Question: I'm work with android xml layout. So, I need two circle like screenshot with two textview. My text view is overlapping, and text color is wrong. Text1 good color, Text2 wrong color. How I can solve this problem ?
'''
bringToFront(); and invalidate();
'''
It does not help me. Please see my code below and prompt me solution.
'''
<?xml version="1.0" encoding="utf-8"?>
<RelativeLayout xmlns:android="http://schemas.android.com/apk/res/android"
android:layout_width="match_parent"
android:layout_height="match_parent"
android:background="@color/exercise_background"
android:orientation="vertical">
<LinearLayout
android:layout_width="match_parent"
android:layout_height="match_parent"
android:gravity="center"
android:orientation="vertical">
<com.ui.customviews.SquareLayout
android:layout_width="match_parent"
android:layout_height="match_parent"
android:layout_weight="0.5"
android:background="@drawable/assign_circle"
android:gravity="center_horizontal"
android:orientation="horizontal">
<TextView
android:id="@+id/category2"
android:text="test"
android:layout_gravity="bottom"
android:textSize="30sp"
android:textColor="#C5CACF"
android:layout_width="wrap_content"
android:layout_height="wrap_content" />
</com.ui.customviews.SquareLayout>
<LinearLayout
android:layout_width="match_parent"
android:layout_height="match_parent"
android:layout_weight="1"
android:orientation="horizontal"
android:visibility="invisible" />
</LinearLayout>
<LinearLayout
android:layout_width="match_parent"
android:layout_height="match_parent"
android:gravity="center"
android:orientation="vertical">
<LinearLayout
android:layout_width="match_parent"
android:layout_height="match_parent"
android:layout_weight="1"
android:orientation="horizontal"
android:visibility="invisible" />
<com.ui.customviews.SquareLayout
android:layout_width="match_parent"
android:layout_height="match_parent"
android:layout_weight="0.5"
android:background="@drawable/assign_circle"
android:gravity="center_horizontal"
android:orientation="horizontal">
<TextView
android:id="@+id/category1"
android:text="test"
android:textSize="30sp"
android:textColor="#C5CACF"
android:layout_width="wrap_content"
android:layout_height="wrap_content" />
</com.ui.customviews.SquareLayout>
</LinearLayout>
</RelativeLayout>
'''

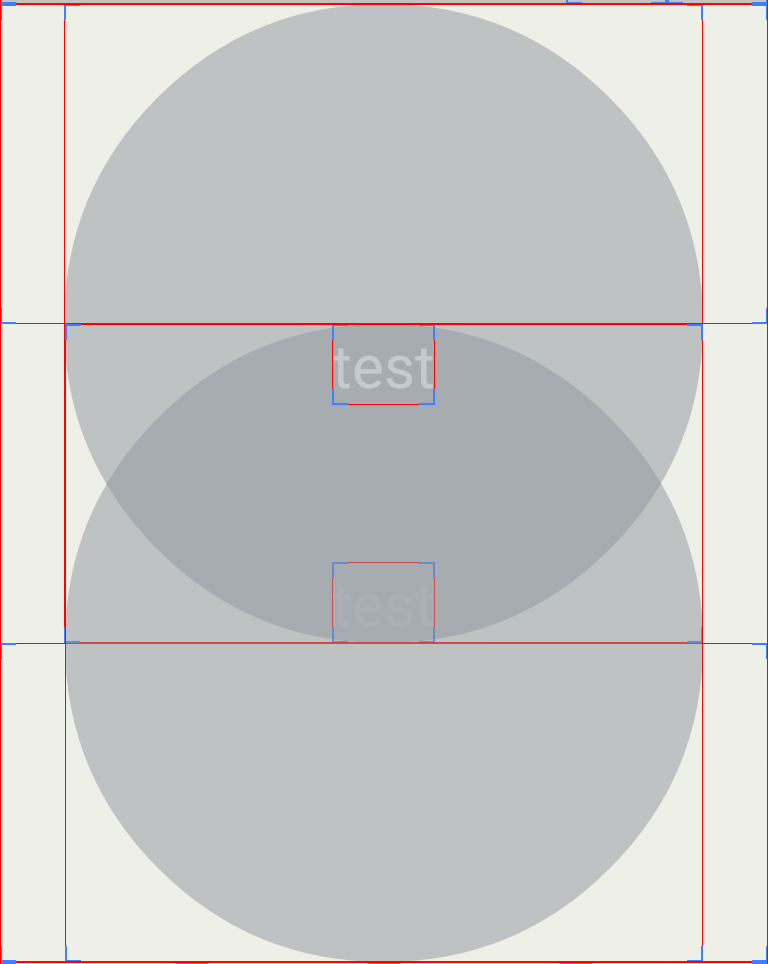
Answer: In your xml file:
'''
<?xml version="1.0" encoding="utf-8"?>
<RelativeLayout xmlns:android="http://schemas.android.com/apk/res/android"
android:layout_width="match_parent"
android:layout_height="match_parent"
android:background="@color/exercise_background"
android:orientation="vertical">
<LinearLayout
android:layout_width="match_parent"
android:layout_height="match_parent"
android:gravity="center"
android:orientation="vertical">
<com.ui.customviews.SquareLayout
android:id="@+id/square_1"
android:layout_width="match_parent"
android:layout_height="match_parent"
android:layout_weight="0.5"
android:background="@drawable/assign_circle"
android:gravity="center_horizontal"
android:orientation="horizontal" />
<LinearLayout
android:layout_width="match_parent"
android:layout_height="match_parent"
android:layout_weight="1"
android:orientation="horizontal"
android:visibility="invisible" />
</LinearLayout>
<LinearLayout
android:layout_width="match_parent"
android:layout_height="match_parent"
android:gravity="center"
android:orientation="vertical">
<LinearLayout
android:layout_width="match_parent"
android:layout_height="match_parent"
android:layout_weight="1"
android:orientation="horizontal"
android:visibility="invisible" />
<com.ui.customviews.SquareLayout
android:id="@+id/square_2"
android:layout_width="match_parent"
android:layout_height="match_parent"
android:layout_weight="0.5"
android:background="@drawable/assign_circle"
android:gravity="center_horizontal"
android:orientation="horizontal" />
</LinearLayout>
<TextView
android:id="@+id/category2"
android:text="test1"
android:layout_centerHorizontal="true"
android:layout_gravity="bottom"
android:textSize="30sp"
android:textColor="#C5CACF"
android:layout_width="wrap_content"
android:layout_height="wrap_content" />
<TextView
android:id="@+id/category1"
android:text="test2"
android:layout_centerHorizontal="true"
android:textSize="30sp"
android:textColor="#C5CACF"
android:layout_width="wrap_content"
android:layout_height="wrap_content" />
</RelativeLayout>
'''
In java code:
'''
@Override
public void onWindowFocusChanged(boolean hasFocus) {
super.onWindowFocusChanged(hasFocus);
SquareLayout layout1 = (SquareLayout) findViewById(R.id.square_1);
SquareLayout layout2 = (SquareLayout) findViewById(R.id.square_2);
TextView categoryTop = (TextView) findViewById(R.id.category2);
TextView categoryBottom = (TextView) findViewById(R.id.category1);
int marginForTopCategory = dpFromPx(this, Integer.valueOf(layout2.getBottom() + categoryTop.getHeight() * 2).floatValue());
int marginForBottomCategory = Float.valueOf(dpFromPx(this, Integer.valueOf(layout1.getBottom() - categoryBottom.getHeight() / 2))).intValue();
ViewGroup.MarginLayoutParams lp = (ViewGroup.MarginLayoutParams)categoryTop.getLayoutParams();
lp.topMargin = marginForTopCategory;
categoryTop.setLayoutParams(lp);
lp = (ViewGroup.MarginLayoutParams)categoryBottom.getLayoutParams();
lp.setMargins(0, marginForBottomCategory, 0, 0);
categoryBottom.setLayoutParams(lp);
}
public static int dpFromPx(final Context context, final float px) {
float result = px / context.getResources().getDisplayMetrics().density;
return Math.round(result);
}
'''